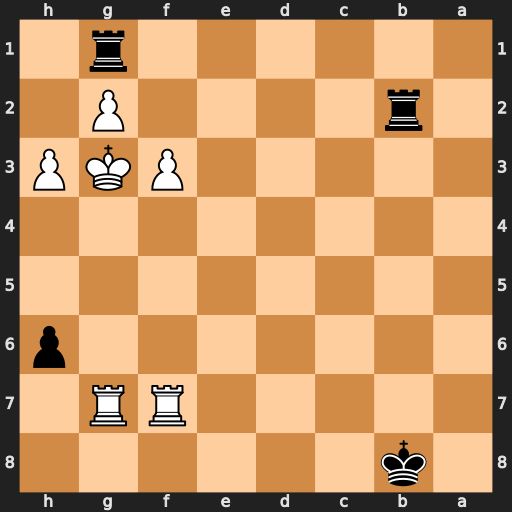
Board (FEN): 1k6/5RR1/7p/8/8/5PKP/1r4P1/6r1
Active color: b
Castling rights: -
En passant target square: -
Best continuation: Rbxg2+ Kh4 Rxg7